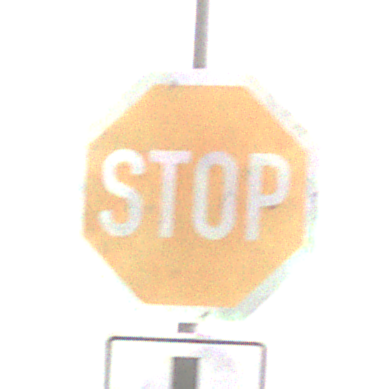
Verkehrszeichen: Stop
Zusatzzeichen unten: VerlaufVorfahrtsstrasse4
Umgebung: Outdoor, Suburban
Tageszeit: MorningAfternoon
Wetter: Overcast
Licht: Natural
Jahreszeit: NotSpecified
Kontrast: LowContrast